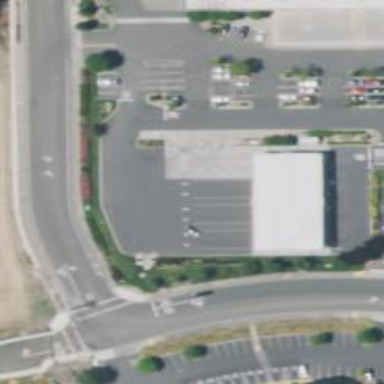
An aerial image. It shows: Fuel station.